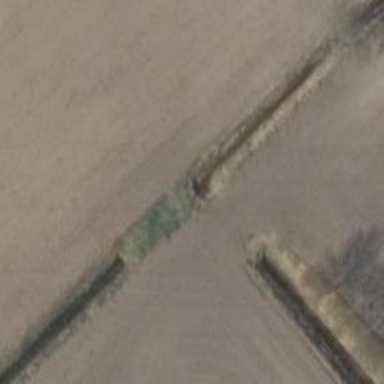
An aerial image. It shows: Culvert tunnel.